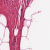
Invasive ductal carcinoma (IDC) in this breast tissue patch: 0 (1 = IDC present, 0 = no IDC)